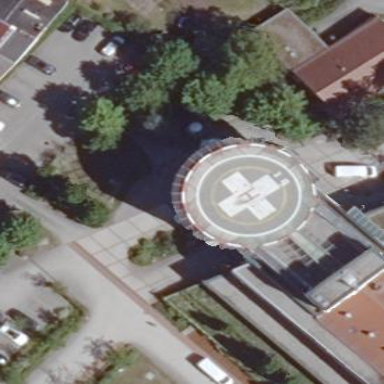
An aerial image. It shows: Hospital building.